Interaction volume radius: 5 \u00c5
Interaction volume height: 20 \u00c5
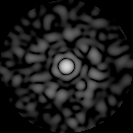
Disorder parameter: 0.88